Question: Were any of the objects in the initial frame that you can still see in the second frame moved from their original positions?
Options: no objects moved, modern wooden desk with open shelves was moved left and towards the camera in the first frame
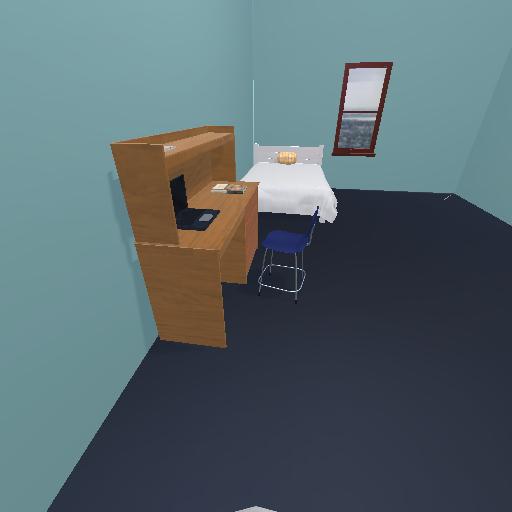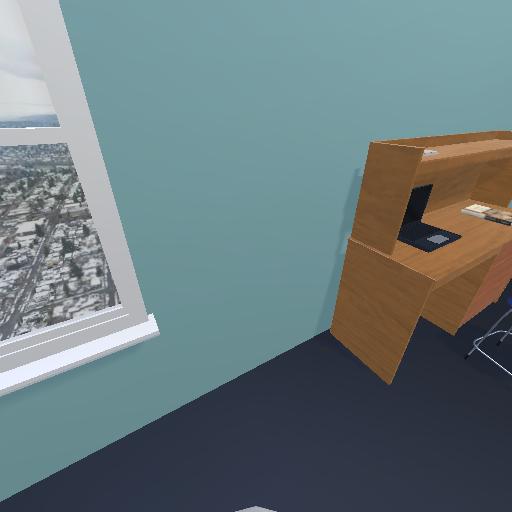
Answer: no objects moved